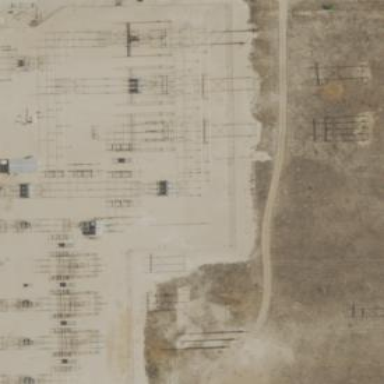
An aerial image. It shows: Power substation surrounded by fence.